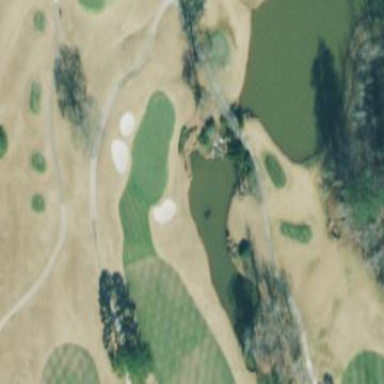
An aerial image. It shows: Grassy area designated as golf fairway.